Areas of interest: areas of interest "Clothing, Shoes, Hats and Leather Goods Store"
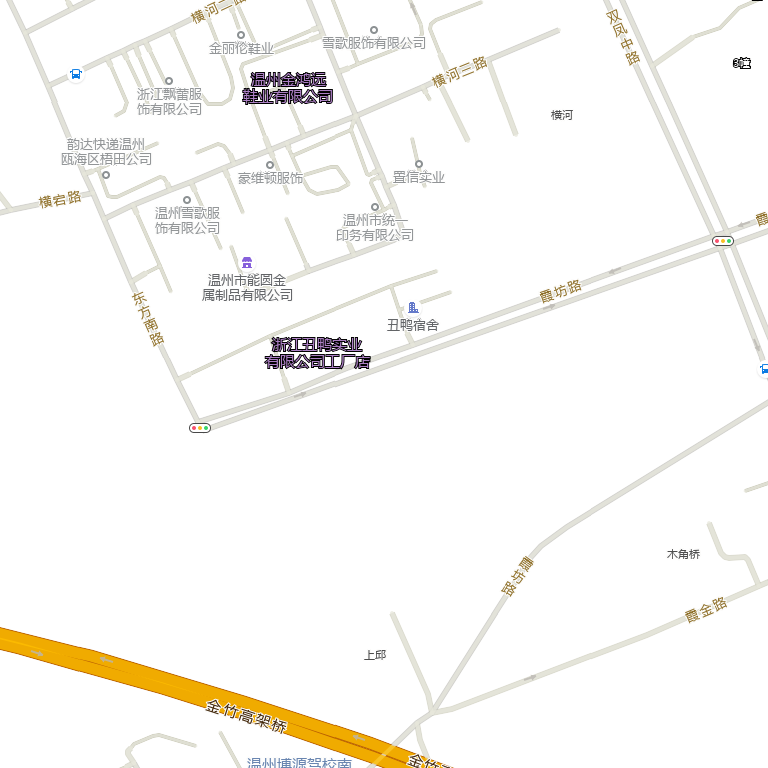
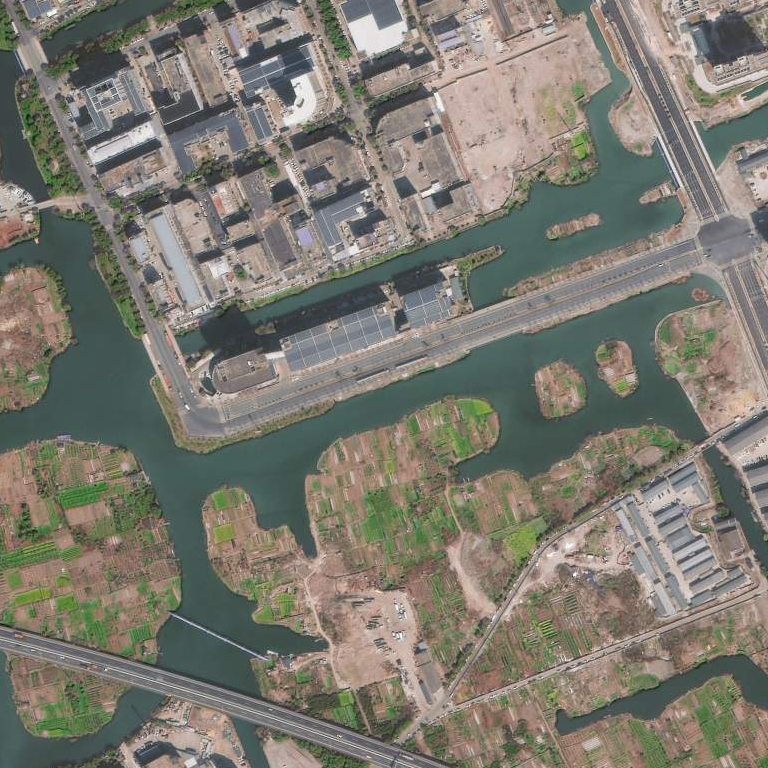